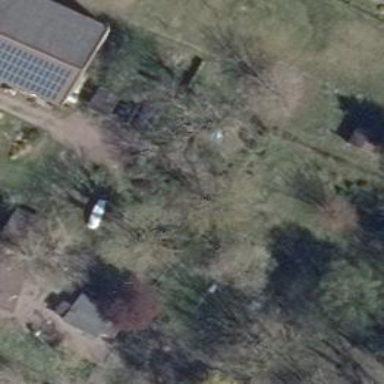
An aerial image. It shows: Single tag "natural: tree."